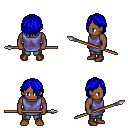
a pixel art fantasy rpg character, male body template, human, dark skin, chain tabard jacket, teal pants, blue bangs hairstyle, brown shoes, spear, four views (front, back, left, right), 2x2 character sprite sheet, small pixel art, hard edges, no anti-aliasing